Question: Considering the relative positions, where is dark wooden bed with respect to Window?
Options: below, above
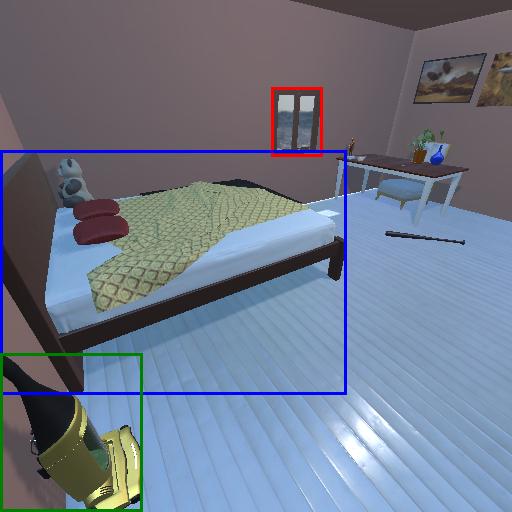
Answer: below